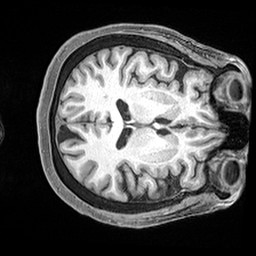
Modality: T1w
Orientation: axial
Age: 61
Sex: female
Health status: healthy
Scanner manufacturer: siemens
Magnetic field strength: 3 T
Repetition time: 2.4 s
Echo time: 0.00217 s